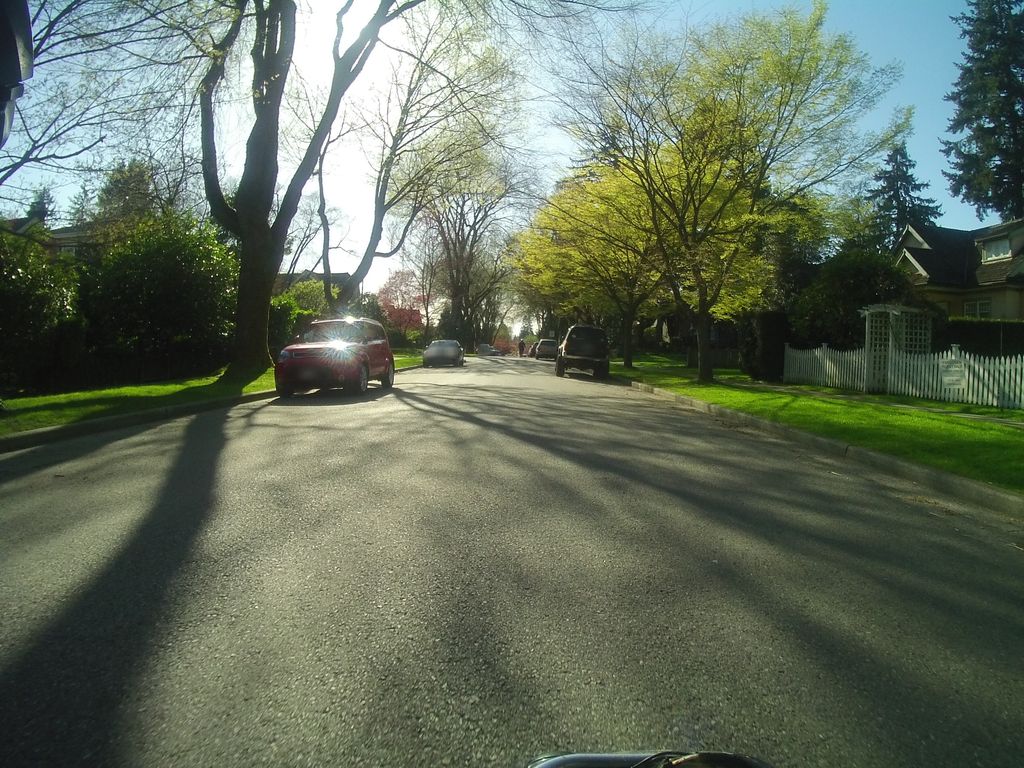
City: vancouver